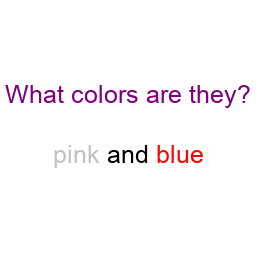
Color: silver, red
Color name shown: pink, blue
Background color: white
Question text color: purple